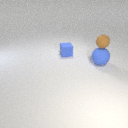
large blue rubber sphere in front of small blue rubber cube